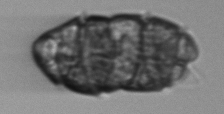
Label: Margalefidinium